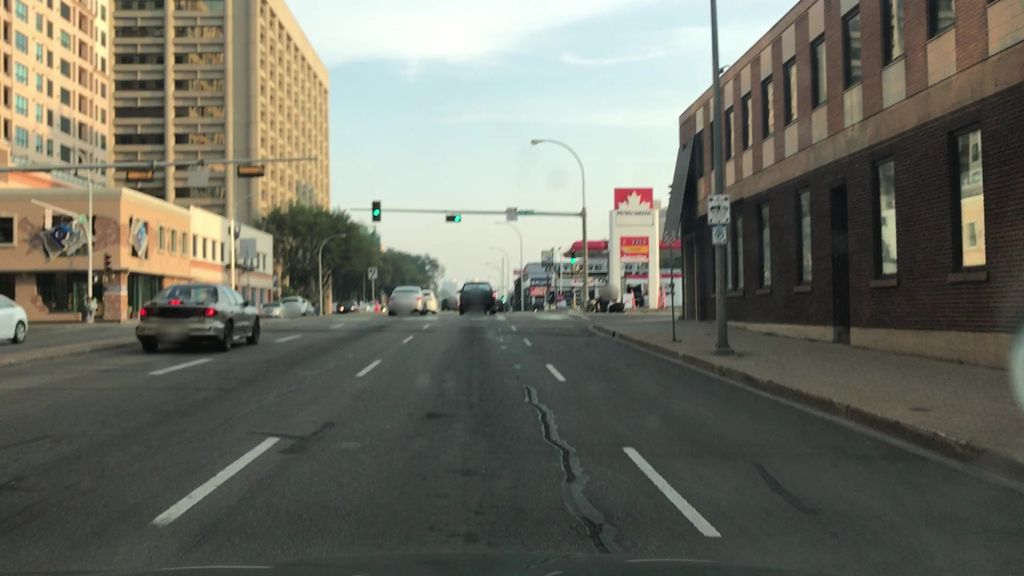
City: edmonton